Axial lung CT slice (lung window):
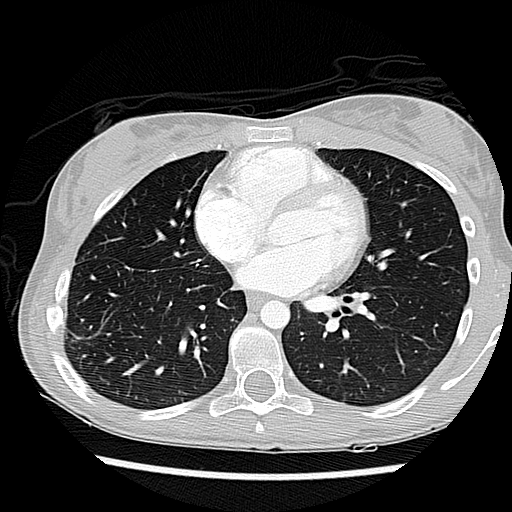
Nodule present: no